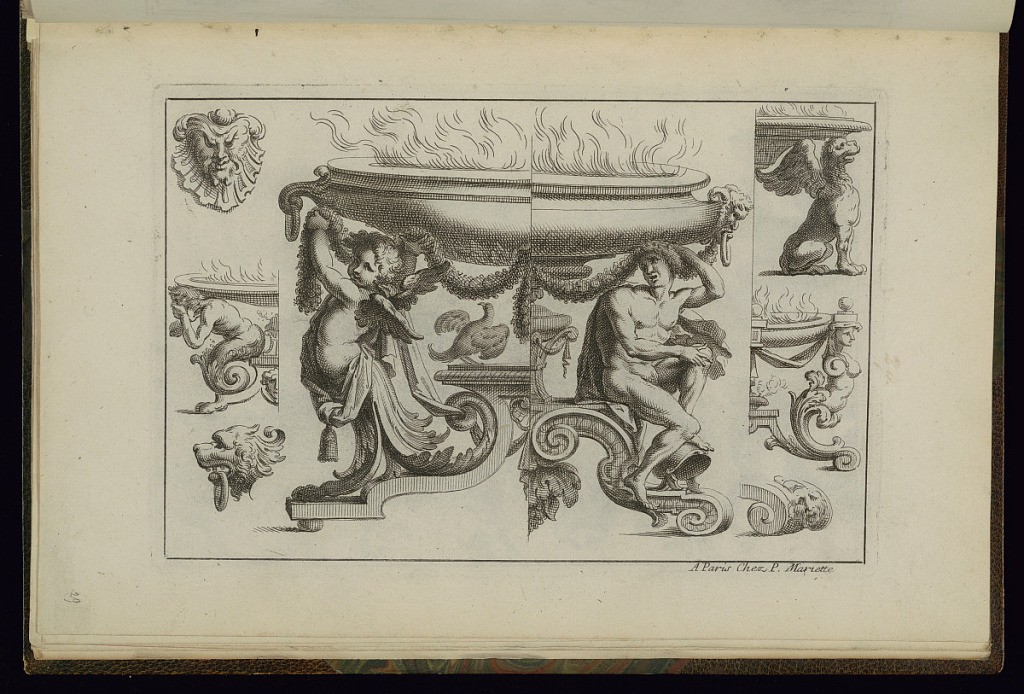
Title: Braziers and Ornament Designs
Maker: Alexis Loir, French, 1640 - 1713
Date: ca.1660–1713
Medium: Engraving on paper
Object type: Print
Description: Designs for braziers and details of ornament featuring masks (mascarons), terminal figures, nude male, female torso, griffin, putto, bird, festoon of leaves, scrolls, scrolling leaves (rinceaux), and gadrooning.